Field crop: maize
Growth stage: 2
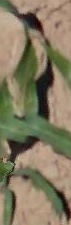
Species: maize